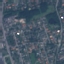
Label: Residential